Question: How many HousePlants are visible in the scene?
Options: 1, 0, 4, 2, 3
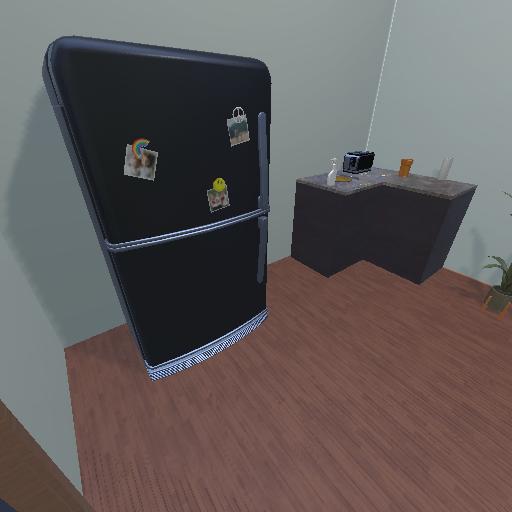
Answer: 1